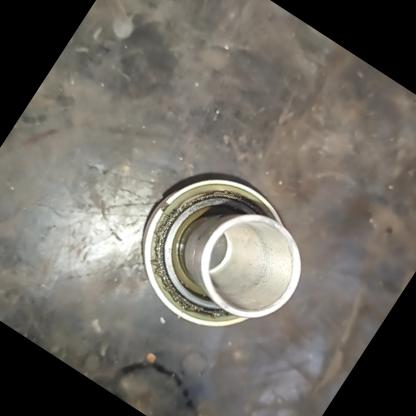
Klasa: inne